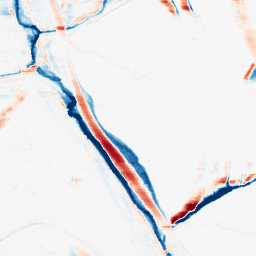
Category: morphological
Decomposition family: morphological_rect
Decomposition parameters: operation: average
width: 20
height: 5
Upsampling method: quintic
Upsampling parameters: scale: 4
Upsampling scale: 4